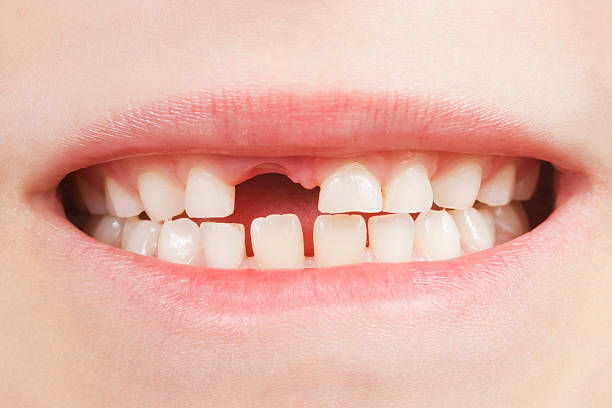
Condition: hypodontia